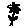
Label: flower